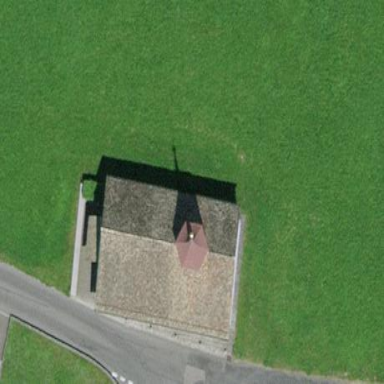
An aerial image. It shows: Chapel that serves as place of worship.